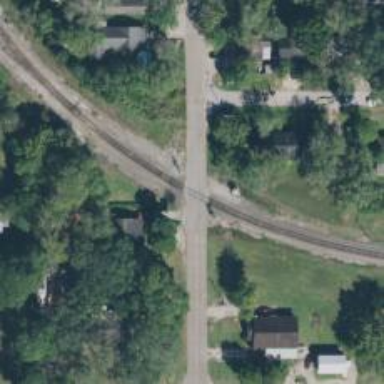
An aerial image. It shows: Level crossing along the railway.